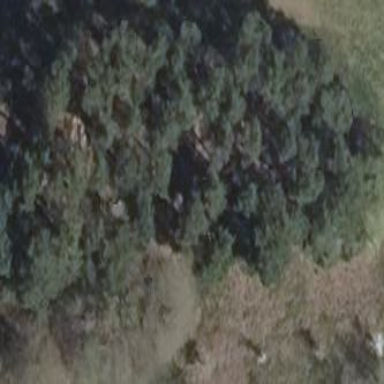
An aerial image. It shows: Forest area.